Interaction volume radius: 5 \u00c5
Interaction volume height: 15 \u00c5
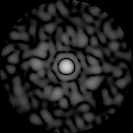
Disorder parameter: 0.8199